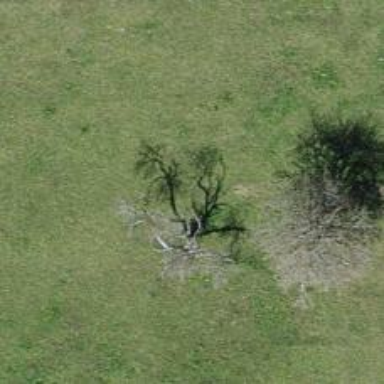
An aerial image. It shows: Beautiful tree in nature.